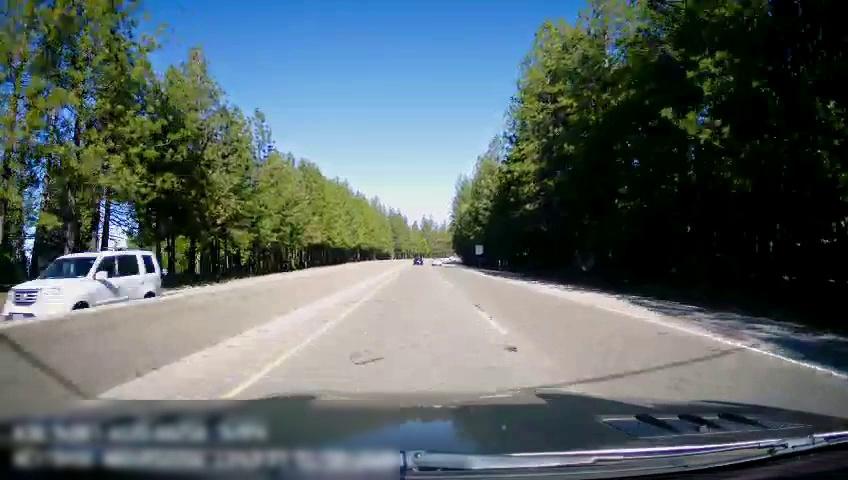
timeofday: Day
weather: Sunny
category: Drivable Space
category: Vehicles | SUV
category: Vehicles | Car
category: Vehicles | Car
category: Lanes | Alternate Lane
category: Lanes | Current Lane
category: Lanes | Alternate Lane
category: Traffic | Signs